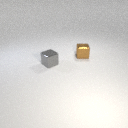
small gray metal cube to the left of small brown metal cube